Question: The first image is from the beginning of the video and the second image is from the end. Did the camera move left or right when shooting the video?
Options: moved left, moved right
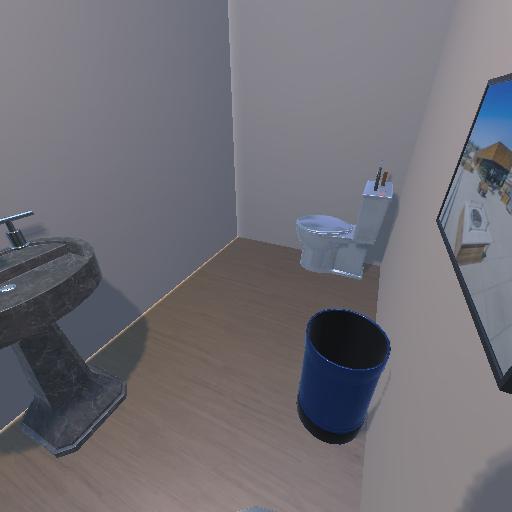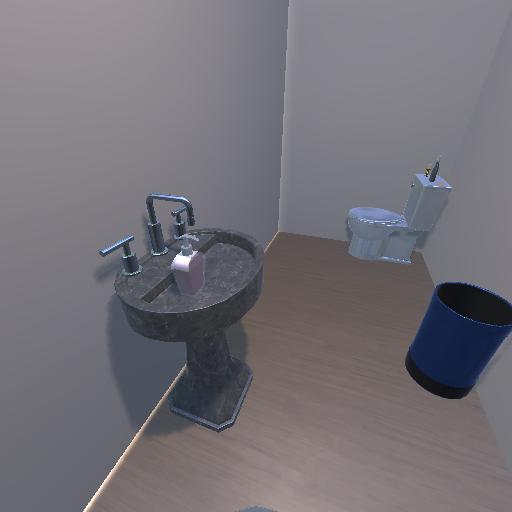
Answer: moved left